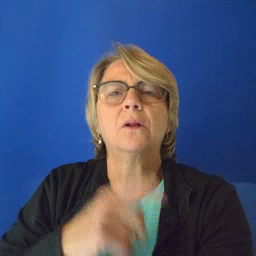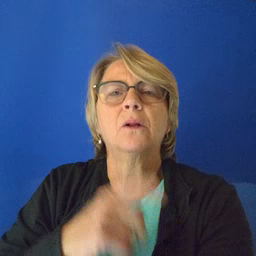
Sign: table